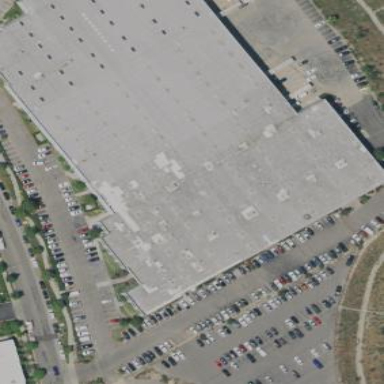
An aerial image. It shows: Warehouse building.